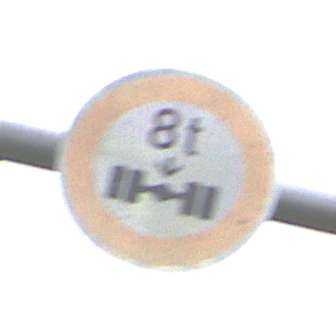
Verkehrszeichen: TatsaechlicheAchslast
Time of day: Midday
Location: Outdoor (Suburban)
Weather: Overcast
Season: NotSpecified
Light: Natural